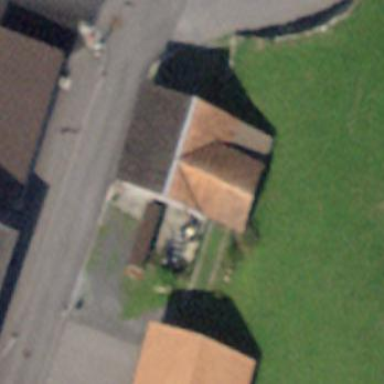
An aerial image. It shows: Barn.